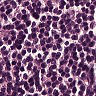
Metastatic tissue present: no